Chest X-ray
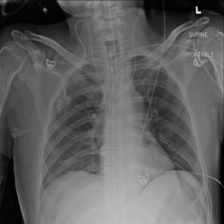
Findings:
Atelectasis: positive
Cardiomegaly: negative
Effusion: negative
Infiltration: negative
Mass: negative
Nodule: negative
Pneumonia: negative
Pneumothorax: negative
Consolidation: negative
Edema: negative
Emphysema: negative
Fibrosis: negative
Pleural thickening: negative
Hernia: negative